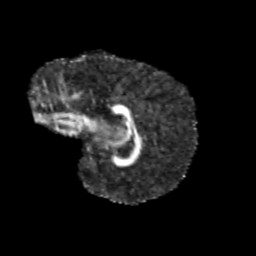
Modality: FA
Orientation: sagittal
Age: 9
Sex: female
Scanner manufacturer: siemens
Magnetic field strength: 3 T
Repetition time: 3.8 s
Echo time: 0.07 s